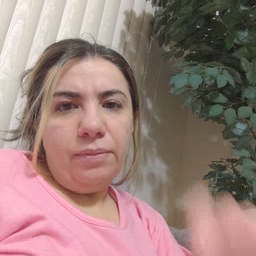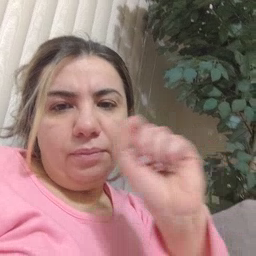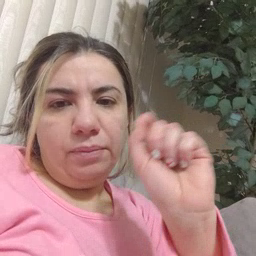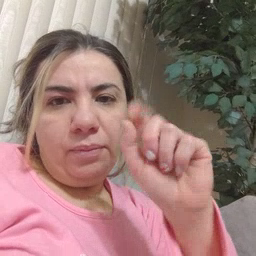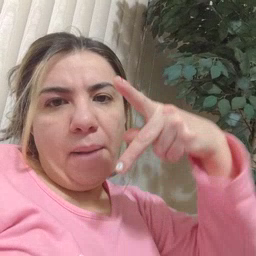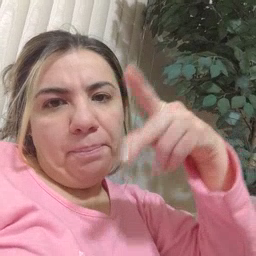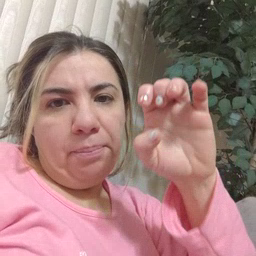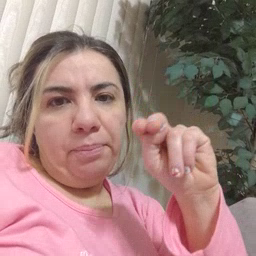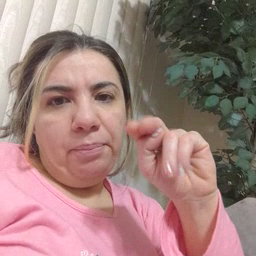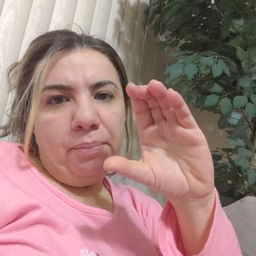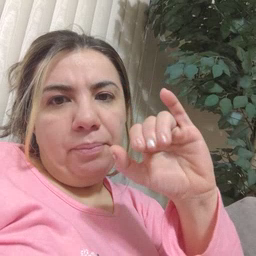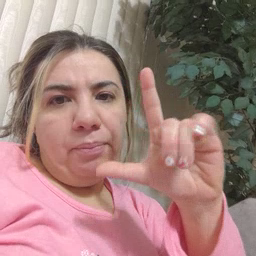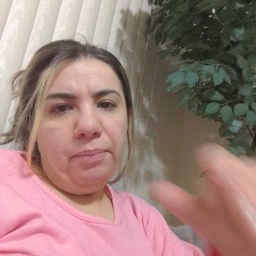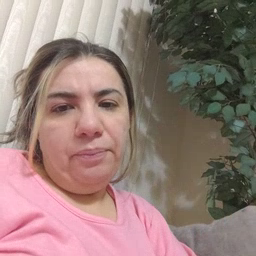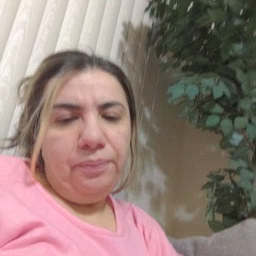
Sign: pencil